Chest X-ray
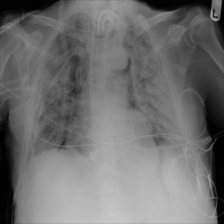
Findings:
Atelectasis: negative
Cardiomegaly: negative
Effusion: negative
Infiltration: negative
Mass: negative
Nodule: negative
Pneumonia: negative
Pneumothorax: negative
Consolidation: negative
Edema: negative
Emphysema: negative
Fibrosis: negative
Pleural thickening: negative
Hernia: negative